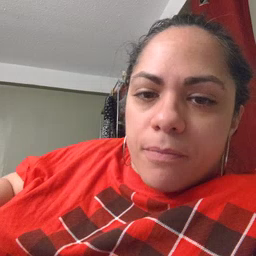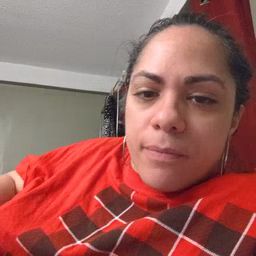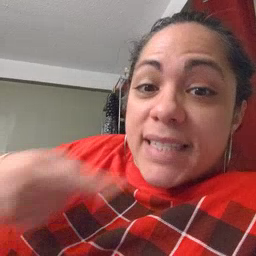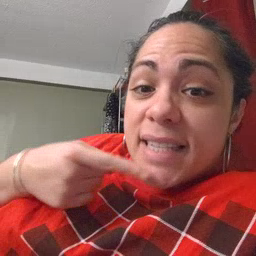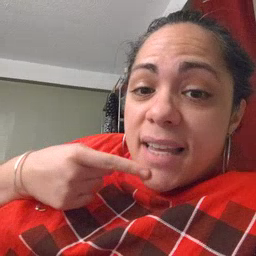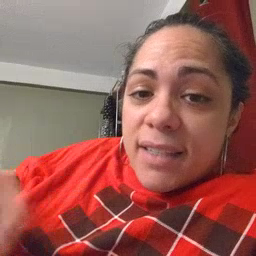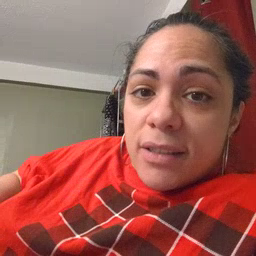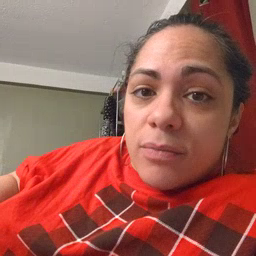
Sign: say